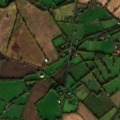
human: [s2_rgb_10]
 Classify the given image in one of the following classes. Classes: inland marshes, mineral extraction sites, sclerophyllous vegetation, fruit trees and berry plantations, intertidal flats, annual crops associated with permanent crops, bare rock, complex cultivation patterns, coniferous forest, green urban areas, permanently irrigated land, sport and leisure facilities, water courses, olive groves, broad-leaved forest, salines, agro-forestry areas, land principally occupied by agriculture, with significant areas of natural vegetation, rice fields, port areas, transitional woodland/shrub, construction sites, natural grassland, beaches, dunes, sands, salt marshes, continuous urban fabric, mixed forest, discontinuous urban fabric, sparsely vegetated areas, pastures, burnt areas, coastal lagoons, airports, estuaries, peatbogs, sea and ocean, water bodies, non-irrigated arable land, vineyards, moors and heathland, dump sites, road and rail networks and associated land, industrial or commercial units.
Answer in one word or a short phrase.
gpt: non-irrigated arable land, pastures